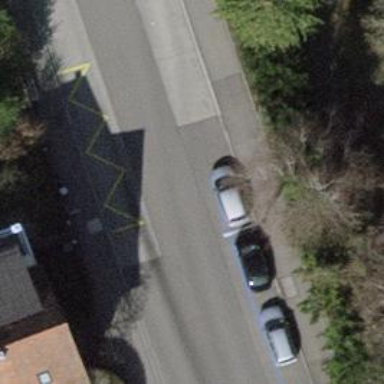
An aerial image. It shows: Public transport stop position.